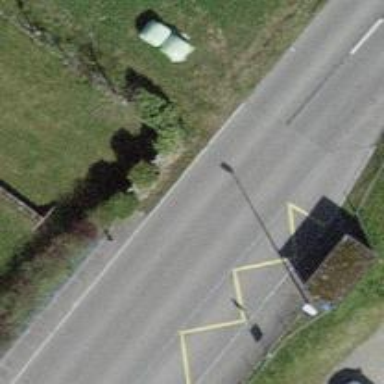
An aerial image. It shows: Bus stop with stop position for public transport.